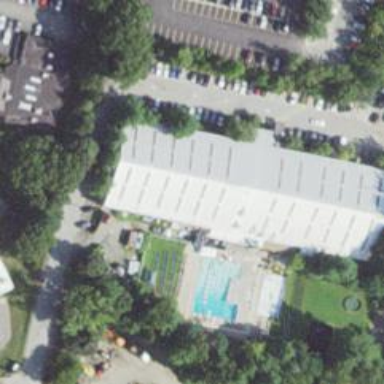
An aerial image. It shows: Sports center on leisure land.